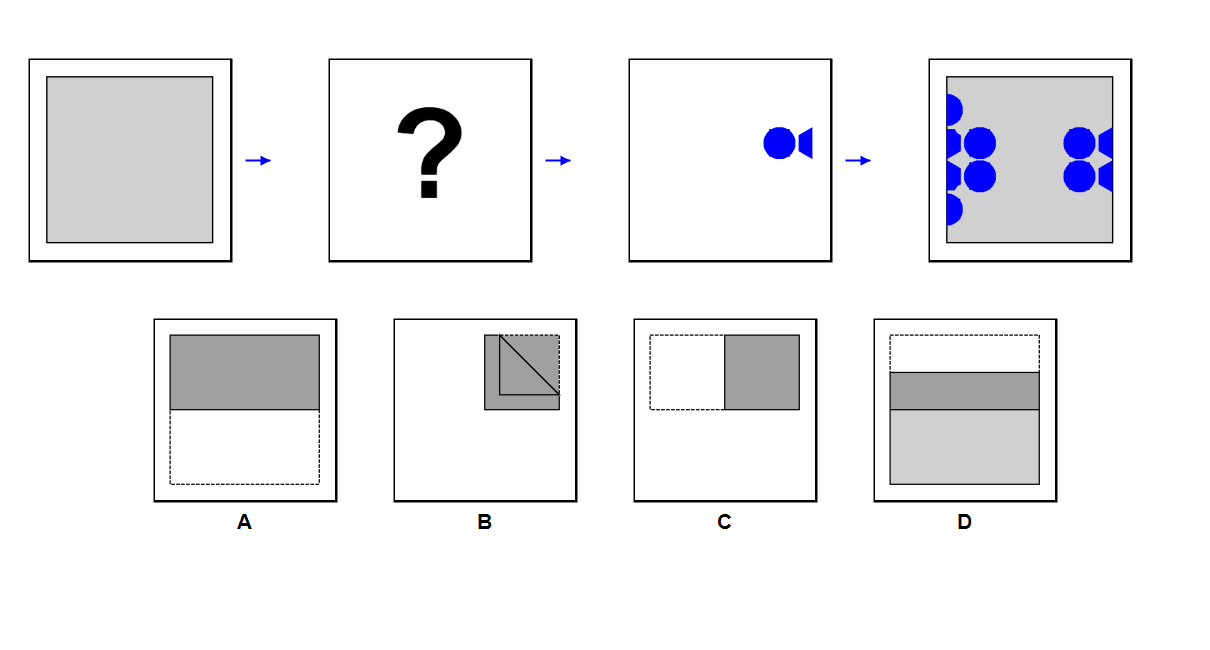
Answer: D